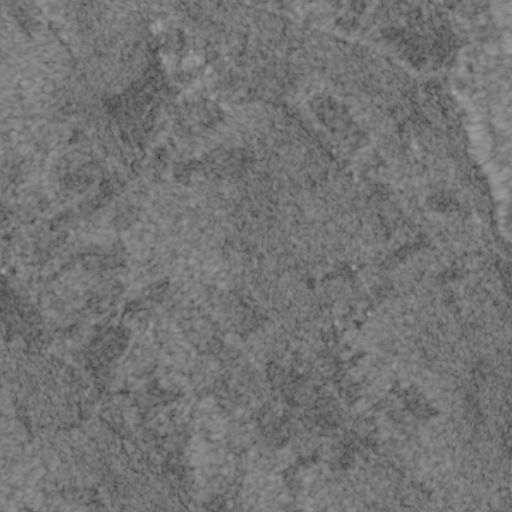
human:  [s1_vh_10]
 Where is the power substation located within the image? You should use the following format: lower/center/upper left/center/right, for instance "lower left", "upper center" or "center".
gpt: The power substation is located in the upper left of the image.
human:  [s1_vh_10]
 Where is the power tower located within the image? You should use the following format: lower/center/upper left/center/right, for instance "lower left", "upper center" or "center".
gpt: The power tower is located in the upper of the image.
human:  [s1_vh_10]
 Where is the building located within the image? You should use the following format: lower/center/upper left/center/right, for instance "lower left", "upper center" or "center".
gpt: The building is located in the upper left of the image.
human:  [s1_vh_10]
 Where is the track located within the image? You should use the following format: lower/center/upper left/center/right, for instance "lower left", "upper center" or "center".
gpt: There is no track in the image.

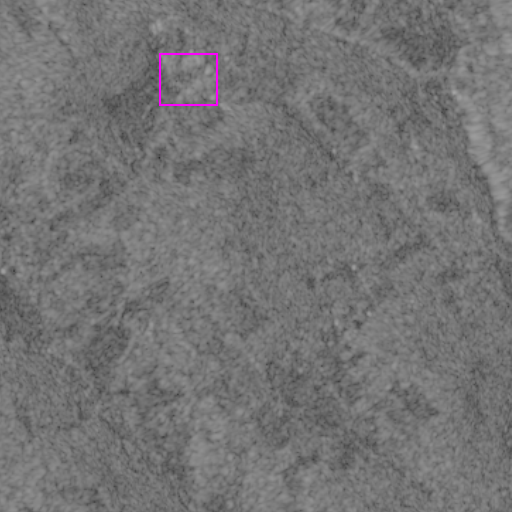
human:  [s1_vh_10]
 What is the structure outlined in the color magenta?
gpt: The structure outlined in magenta is a power substation.
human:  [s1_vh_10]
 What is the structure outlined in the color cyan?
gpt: There is no cyan outline.